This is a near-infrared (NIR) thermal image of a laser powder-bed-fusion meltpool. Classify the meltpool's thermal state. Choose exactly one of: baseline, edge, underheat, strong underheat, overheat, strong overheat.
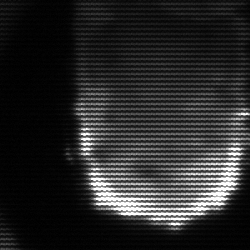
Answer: baseline